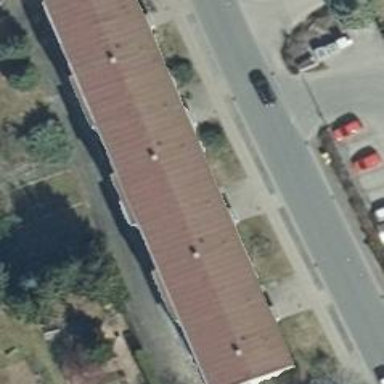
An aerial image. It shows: Gabled roof on building that houses apartments.